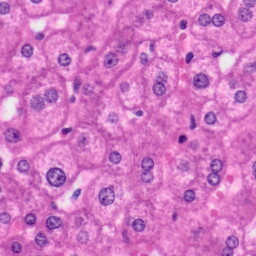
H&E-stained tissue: Liver